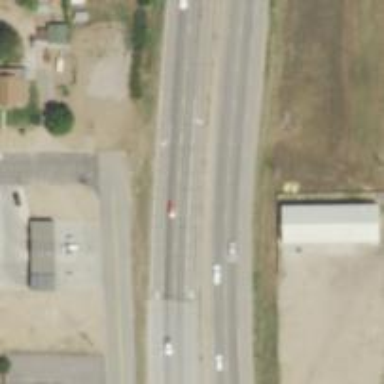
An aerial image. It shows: Expressway with asphalt surface. The highway is classified as trunk and has grade1 tracktype.